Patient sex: M
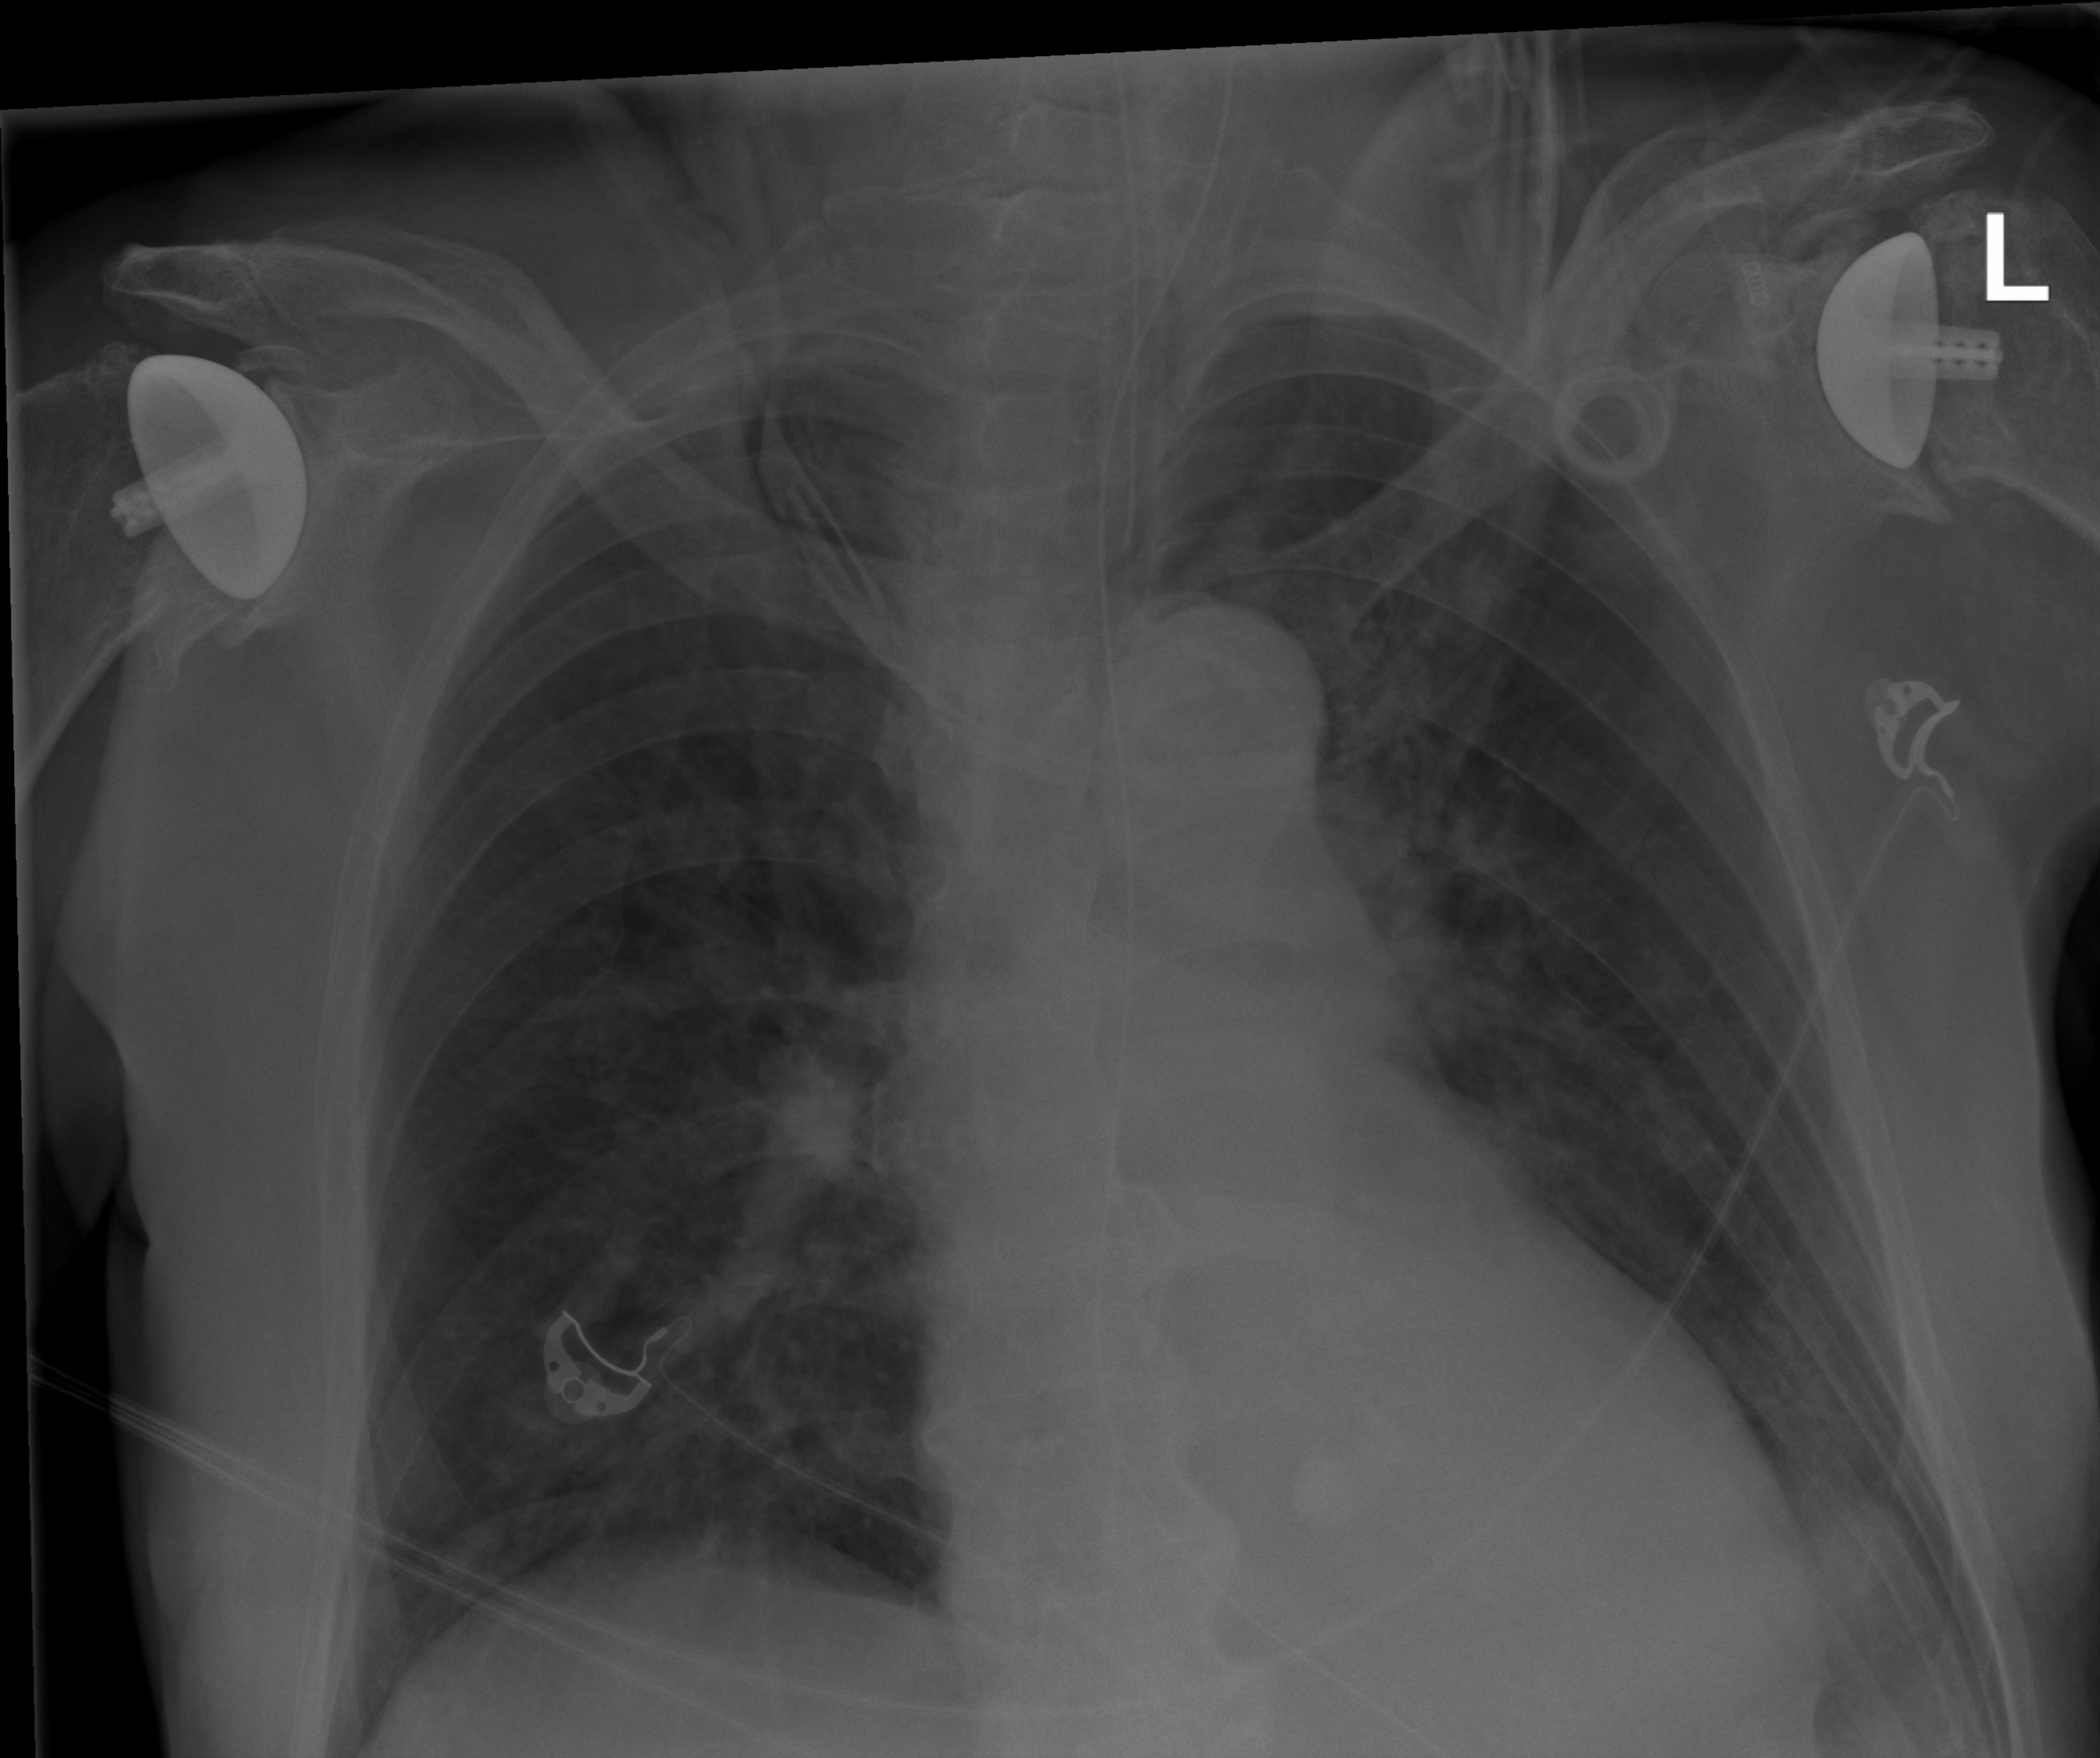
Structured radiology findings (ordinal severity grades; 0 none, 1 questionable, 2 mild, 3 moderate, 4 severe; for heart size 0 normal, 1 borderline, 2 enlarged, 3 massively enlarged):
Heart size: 1
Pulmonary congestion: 0
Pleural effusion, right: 0
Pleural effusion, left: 2
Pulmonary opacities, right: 2
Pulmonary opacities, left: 0
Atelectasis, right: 2
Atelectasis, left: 2